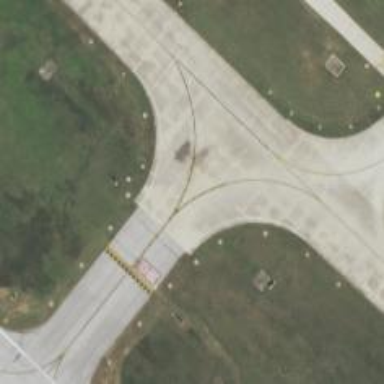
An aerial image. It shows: Image of taxiway at airport.